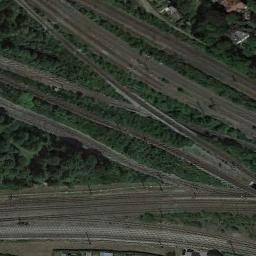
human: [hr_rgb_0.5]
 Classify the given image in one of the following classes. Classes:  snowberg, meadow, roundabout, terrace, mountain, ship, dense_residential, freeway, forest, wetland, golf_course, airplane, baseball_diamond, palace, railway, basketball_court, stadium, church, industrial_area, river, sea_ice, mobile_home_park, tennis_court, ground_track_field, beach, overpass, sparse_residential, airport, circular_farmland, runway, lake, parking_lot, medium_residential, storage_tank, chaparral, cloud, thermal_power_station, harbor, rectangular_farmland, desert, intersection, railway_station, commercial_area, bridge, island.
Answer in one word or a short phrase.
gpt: railway